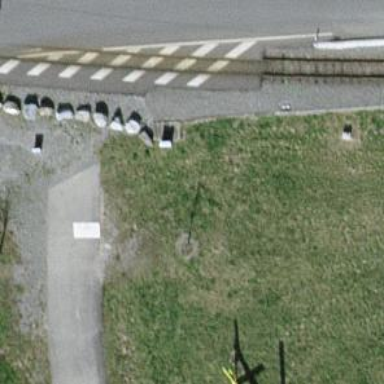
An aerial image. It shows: Block barrier.